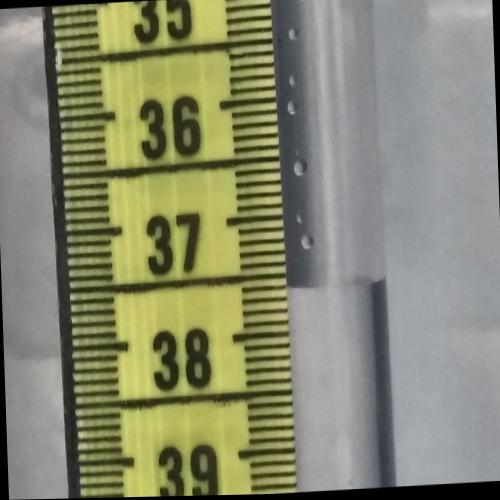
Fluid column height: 37.6 cm